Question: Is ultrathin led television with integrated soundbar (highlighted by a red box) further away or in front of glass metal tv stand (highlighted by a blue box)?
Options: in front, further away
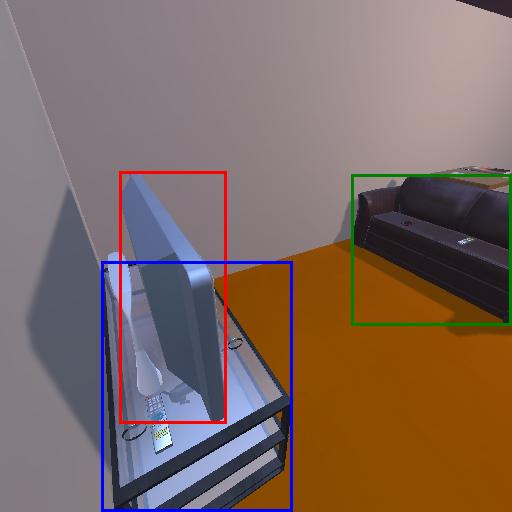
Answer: in front